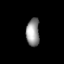
Tissue: lung
Cell type: T cells
Senescence score: 0.2428
Nuclear area (px): 361
Mean DAPI intensity: 147.501